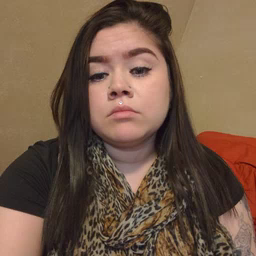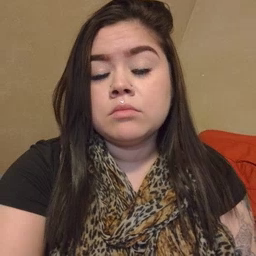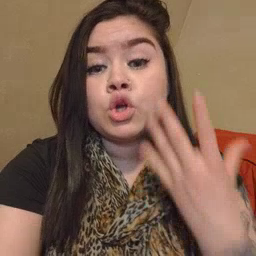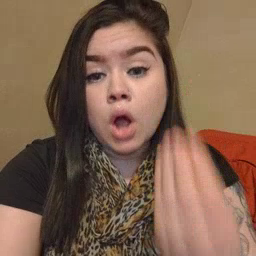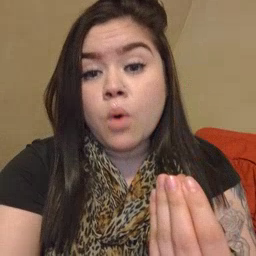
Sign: go